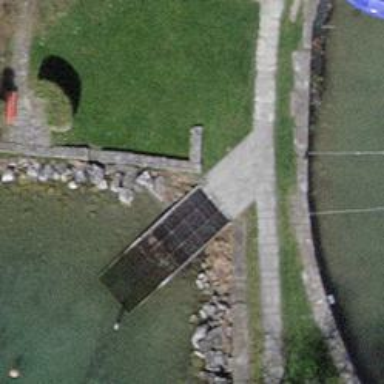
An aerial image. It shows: Slipway with metal grid surface for service vehicles.